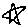
Label: star